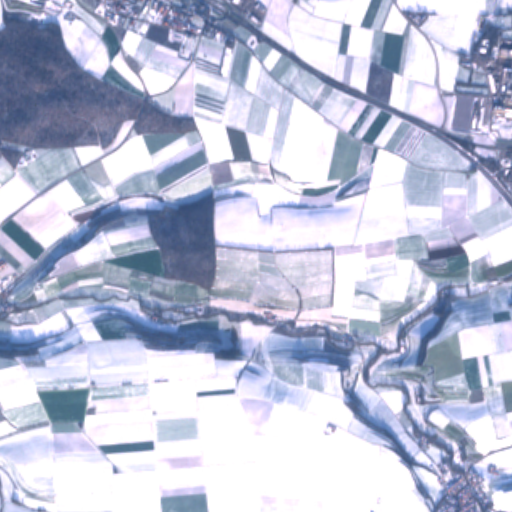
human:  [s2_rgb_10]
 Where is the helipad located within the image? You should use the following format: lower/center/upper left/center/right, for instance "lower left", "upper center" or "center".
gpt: The helipad is located in the upper right of the image.
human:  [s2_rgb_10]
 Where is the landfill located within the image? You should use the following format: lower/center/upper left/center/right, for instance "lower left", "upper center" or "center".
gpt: The landfill is located in the upper left of the image.
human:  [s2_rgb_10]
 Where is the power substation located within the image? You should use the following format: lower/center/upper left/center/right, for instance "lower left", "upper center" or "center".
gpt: The power substation is located in the upper center of the image.
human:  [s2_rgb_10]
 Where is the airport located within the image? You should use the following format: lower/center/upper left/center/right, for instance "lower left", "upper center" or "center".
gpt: There is no airport in the image.